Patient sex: M
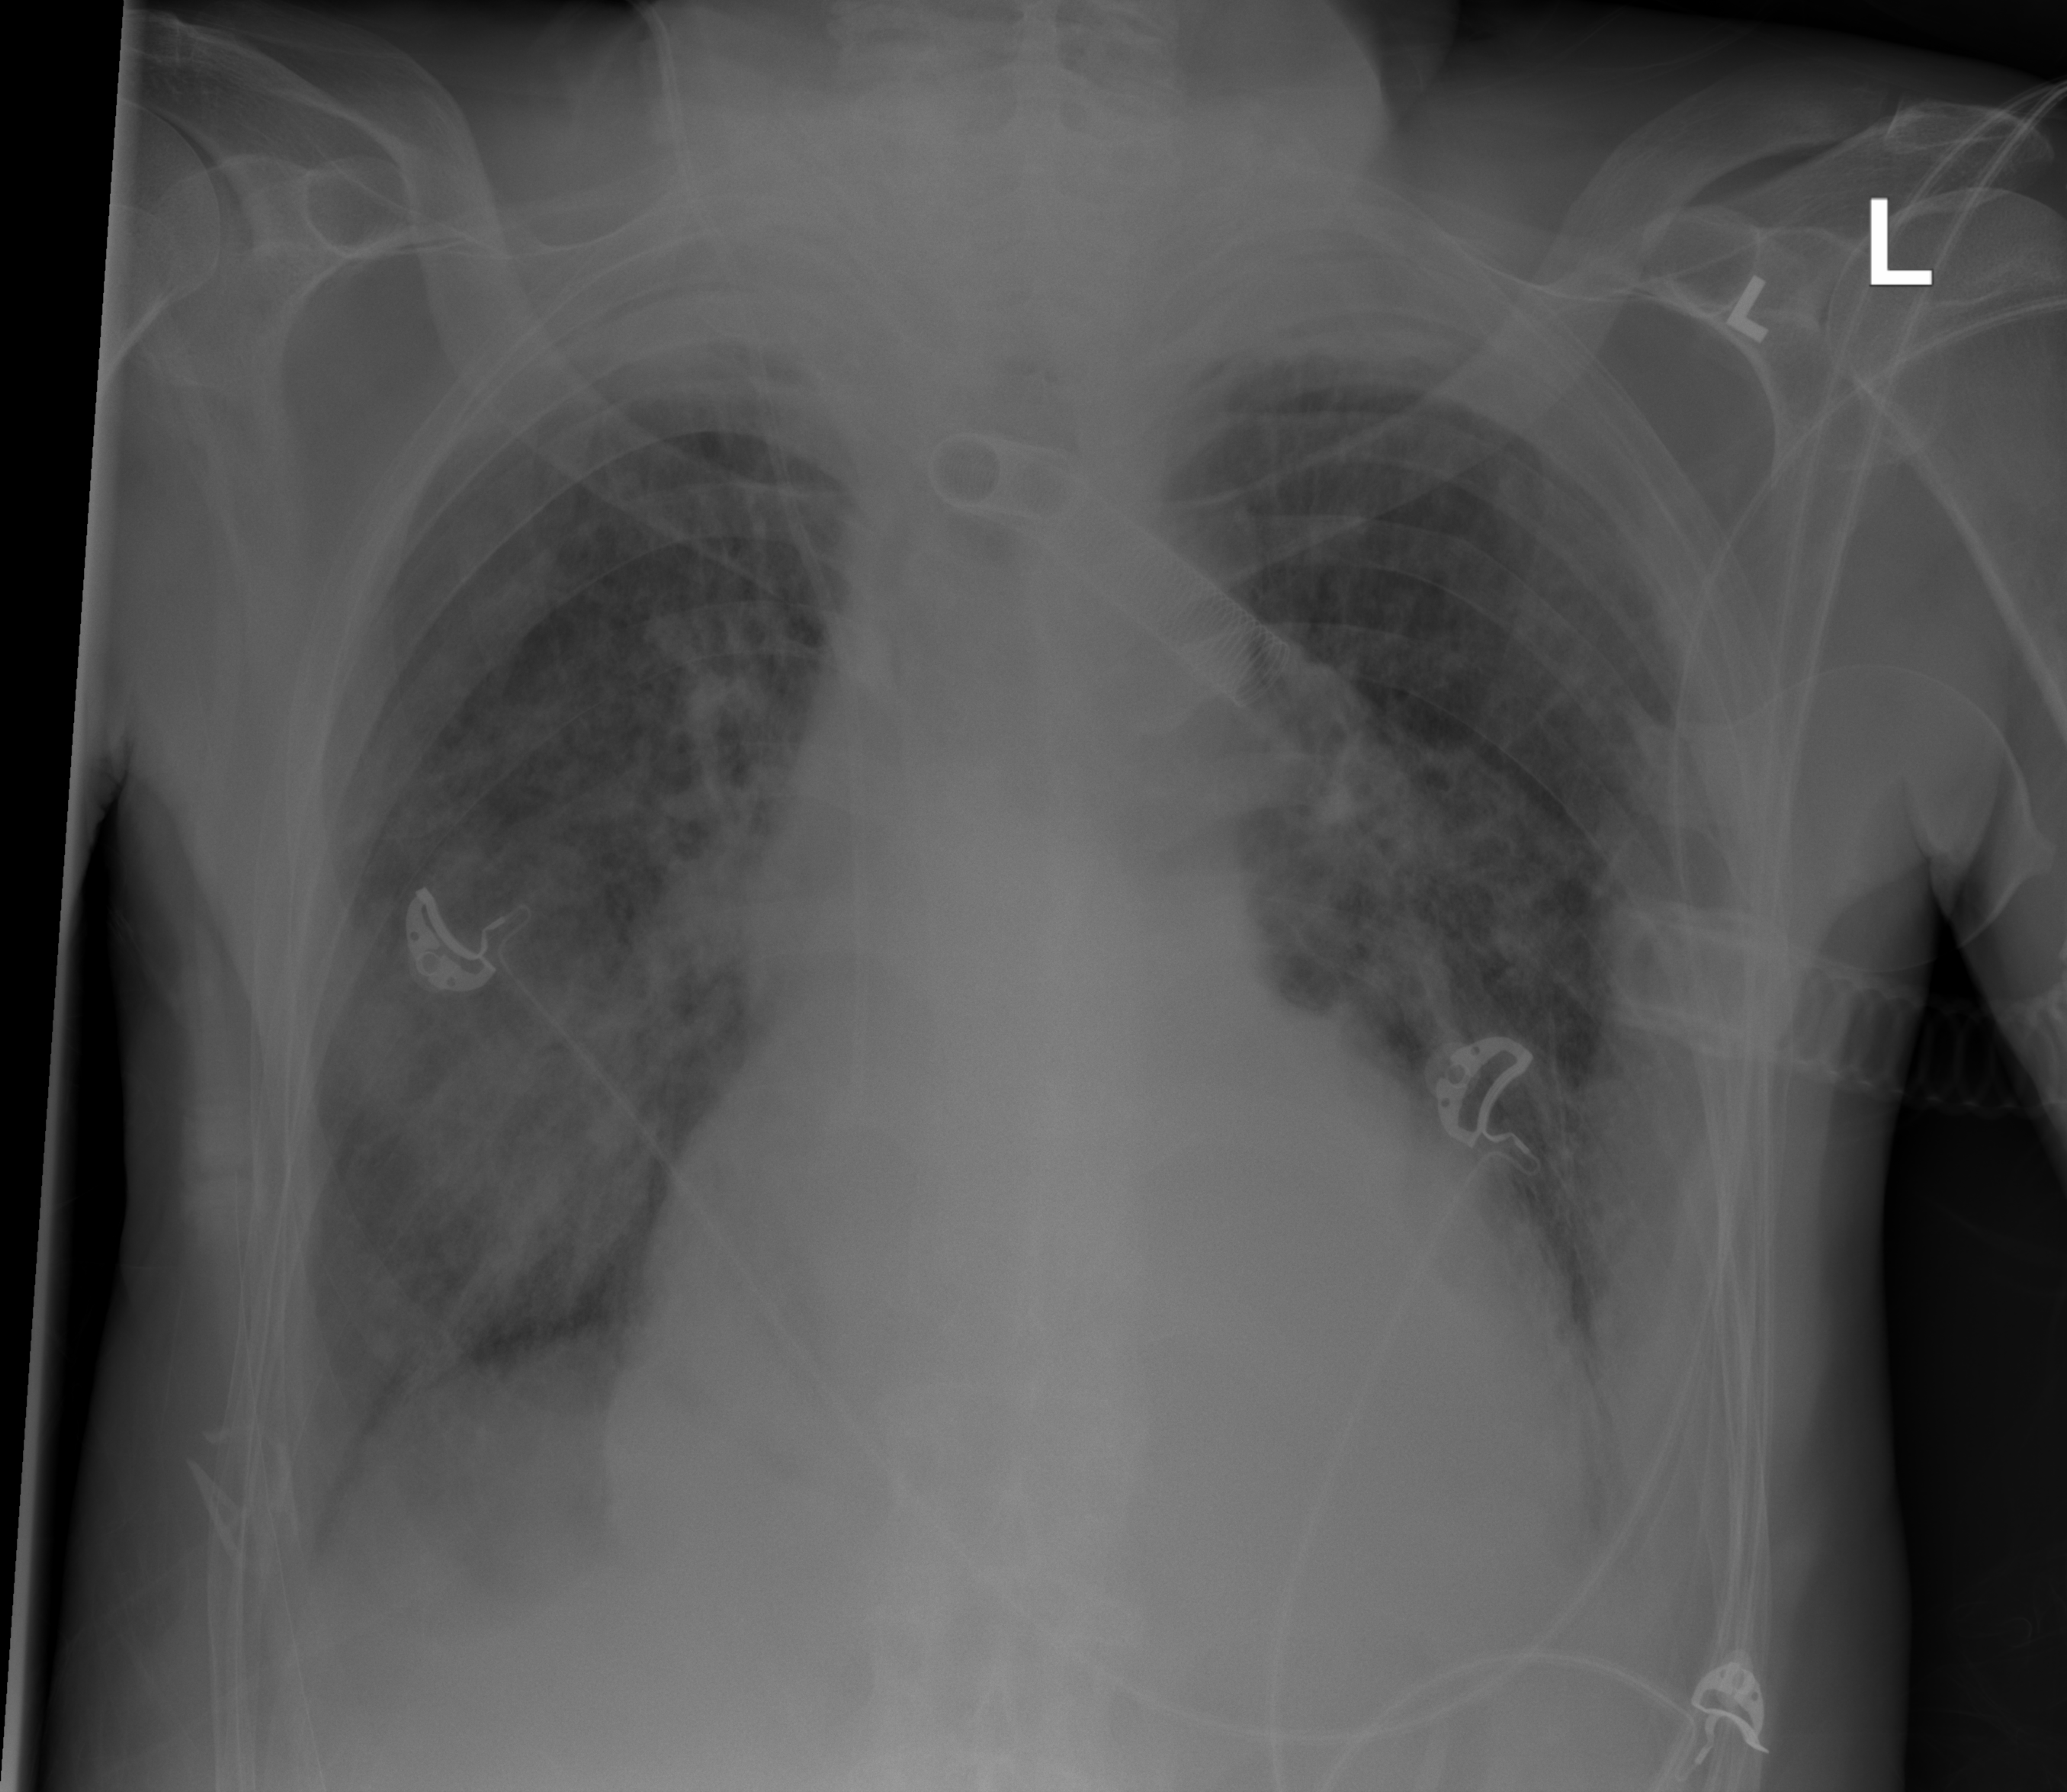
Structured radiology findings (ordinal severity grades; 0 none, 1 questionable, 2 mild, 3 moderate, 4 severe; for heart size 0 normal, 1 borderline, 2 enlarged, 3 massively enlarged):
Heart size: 2
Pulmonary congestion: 2
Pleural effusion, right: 2
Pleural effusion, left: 2
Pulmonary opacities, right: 3
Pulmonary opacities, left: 2
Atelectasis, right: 2
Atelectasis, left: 2